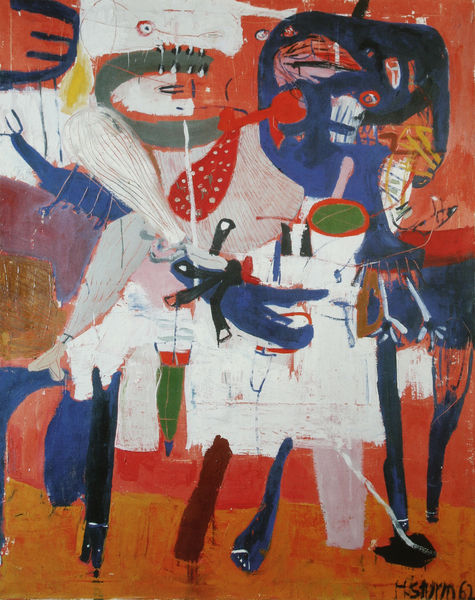
Titel: Zwei Figuren
Künstler: Helmut Sturm
Standort: München
Institution: (Privatbesitz)
Schlagwörter: blau, dunkel, gemälde, hand, haut, himmel, kampf, kopf, körper, mann, weiß, frauen, gelb, grob, grün, kubismus, menschen, ocker, bewegung, braun, bunt, frau, glas, grau, hell, hintergrund, mund, nase, orange, schwarz, szene, tisch, vordergrund, zeichnung, rot, schal, tier, tiere, expressionismus, fest, flächig, gespräch, malerei, muster, party, tanz, bart, feier, gesichter, mütze, arm, arme, augen, gesicht, kleidung, mensch, messer, spitze, hände, niederlande, signatur, tischdecke, öl, felder, flach, boden, auge, figur, gewand, haare, paar, personen, ohren, kinder, kreis, pferd, reiter, rund, chaos, beine, bewegt, hufe, topf, bein, farbig, hosen, moderne, abstrakt, farben, fläche, flächen, modern, farbe, formen, linien, naiv, sigantur, ausdruck, füsse, figuren, laut, pastös, gewalt, sturm, wild, essen, tafel, duktus, dunkelblau, krawatte, zeitgenössisch, klavier, streifen, deutsch, ölfarben, striche, collage, abstrahiert, lachen, dada, futurismus, gefäß, blut, schwein, flamme, maske, münchen, expressionistisch, linear, dali, traum, form, geschirr, durcheinander, hässlich, plakat, wirr, schlange, zoo, kunst, puppe, graphisch, gestalten, neu, kontraste, karaffe, liebespaar, zähne, grimasse, mensche, expressiv, picasso, schmerz, maul, wesen, antlitz, fließend, wut, frei, lebhaft, fröhlich, leuchtend, abendmahl, insekt, bodne, stier, gegenstand, objekt, karneval, horror, phantasie, ungegenständlich, ungeheuer, plakativ, festzug, matisse, grotesk, moderne kunst, alegorie, grell, elefant, fratzen, monster, zahn, gegenstände, fessel, fantasiewesen, grundfarben, komplementärkontrast, zweidimensional, hufeisen, flecke, kinderzeichnung, verzerrt, farbkontrast, masken, geschir, lebendig, knallig, informel, miro, zweisamkeit, abstrackt, wilde, verworren, expressinismus, statisch, folter, kindlich, art brut, cirkus, montage, dialog, energie, konturlos, kreaturen, vielfalt, preußisch, konkret, allover, abstrakte kunst, menshcen, gekrakel, farbharmonie, karnevall, nachkriegskunst, vielschichtig, aggression, gegenstandlos, guernica, infantil, frau mann, picaso, arp, bildraum, außenseiter, h.sturm, cobra, animalisch, antikgrün, appel, betonung von kopf bein, blau pferd, constant, corneille, epressionismus, falschperspektive, farbige formen, figuration, grobe zeichnung, gtün, hisman, karnaval, kefer, kindlicher malstil, koloboration, meese, menschliche gesichter, moeder, nakut, partiy, plakativität, zeichenhaft, zeitgenossisch, zeitgenössich